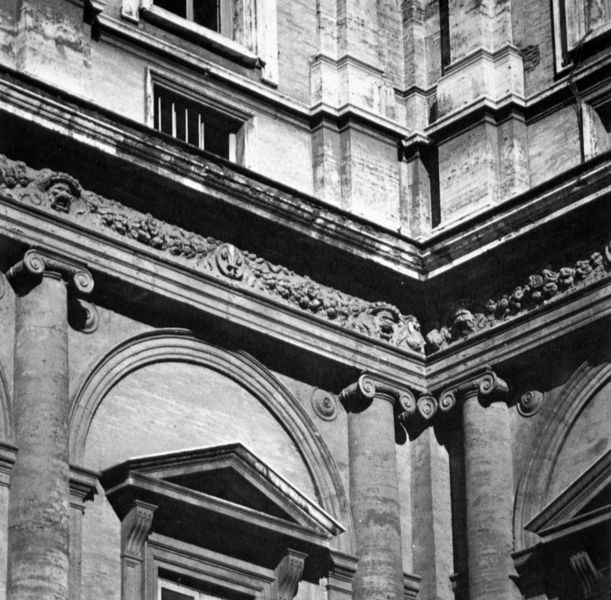
Titel: Palazzo Farnese (Innenhof, Ecklösung)
Künstler: Antonio da (der Jüngere) Sangallo
Standort: Roma
Institution: Palazzo Farnese
Schlagwörter: schatten, weiß, dreieck, ausschnitt, fenster, glas, grau, licht, schmuck, schwarz, säule, säulen, gebäude, haus, ornament, profile, wand, architektur, sockel, stein, gitter, renaissance, ranken, relief, ecke, bogen, fassade, italien, vedute, giebel, mauer, hof, pilaster, rundbogen, detail, floral, foto, fotografie, photographie, bögen, innenhof, stockwerk, scheiben, schwarz weiß, architrav, kapitelle, kapitell, photo, halbrund, fragment, fries, sims, öffnung, gesims, risalit, voluten, ionisch, mezzanin, simse, sturz, fensterbank, bibliothek, konsolen, löwe, konsole, dorisch, absatz, einsicht, gehänge, aufnahme, bau, fot, kapitel, fesnter, gebälk, klassizistisch, photografie, tympanon, etage, attika, lisene, palladio, thympanon, fenstergiebel, halbsäulen, halbsäule, alberti, blendbögen, geschoß, jonisch, eckbau, epitaph, dreiviertelsäulen, geometisch, schwarzweis, raphael, farnese, übereck, umlauffries, detal, laurenziana, schichtek, reliefgebäude